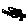
Label: hexagon